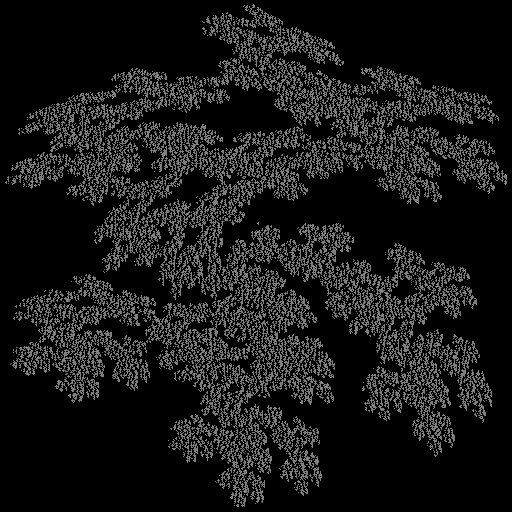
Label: pinetree